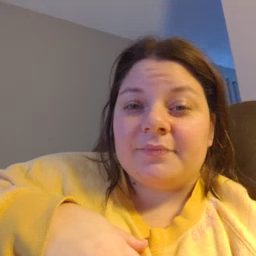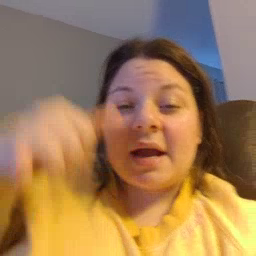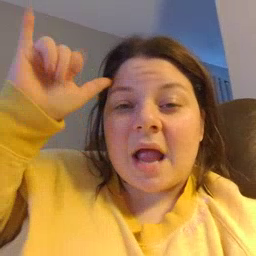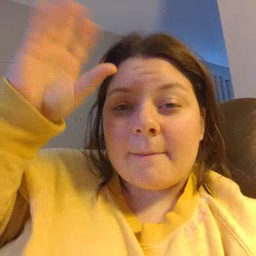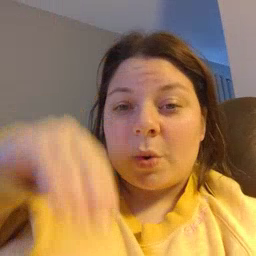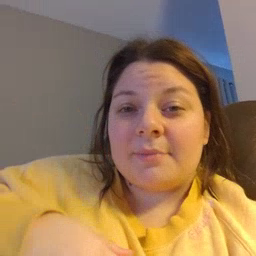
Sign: cowboy